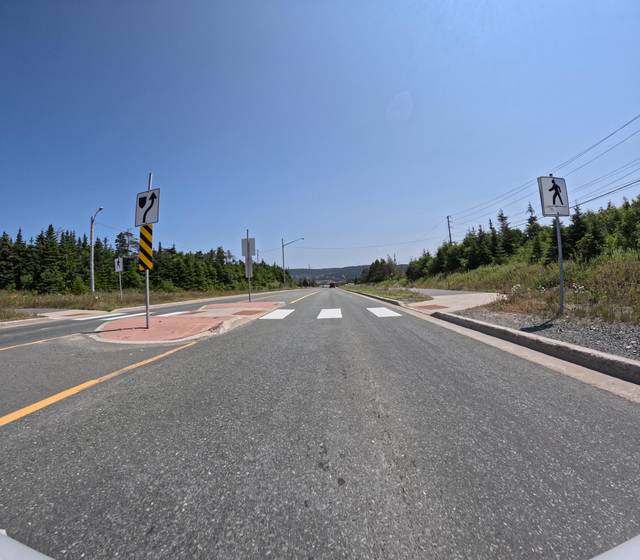
Region: Canada
Coordinates: 47.541, -52.759